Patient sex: F
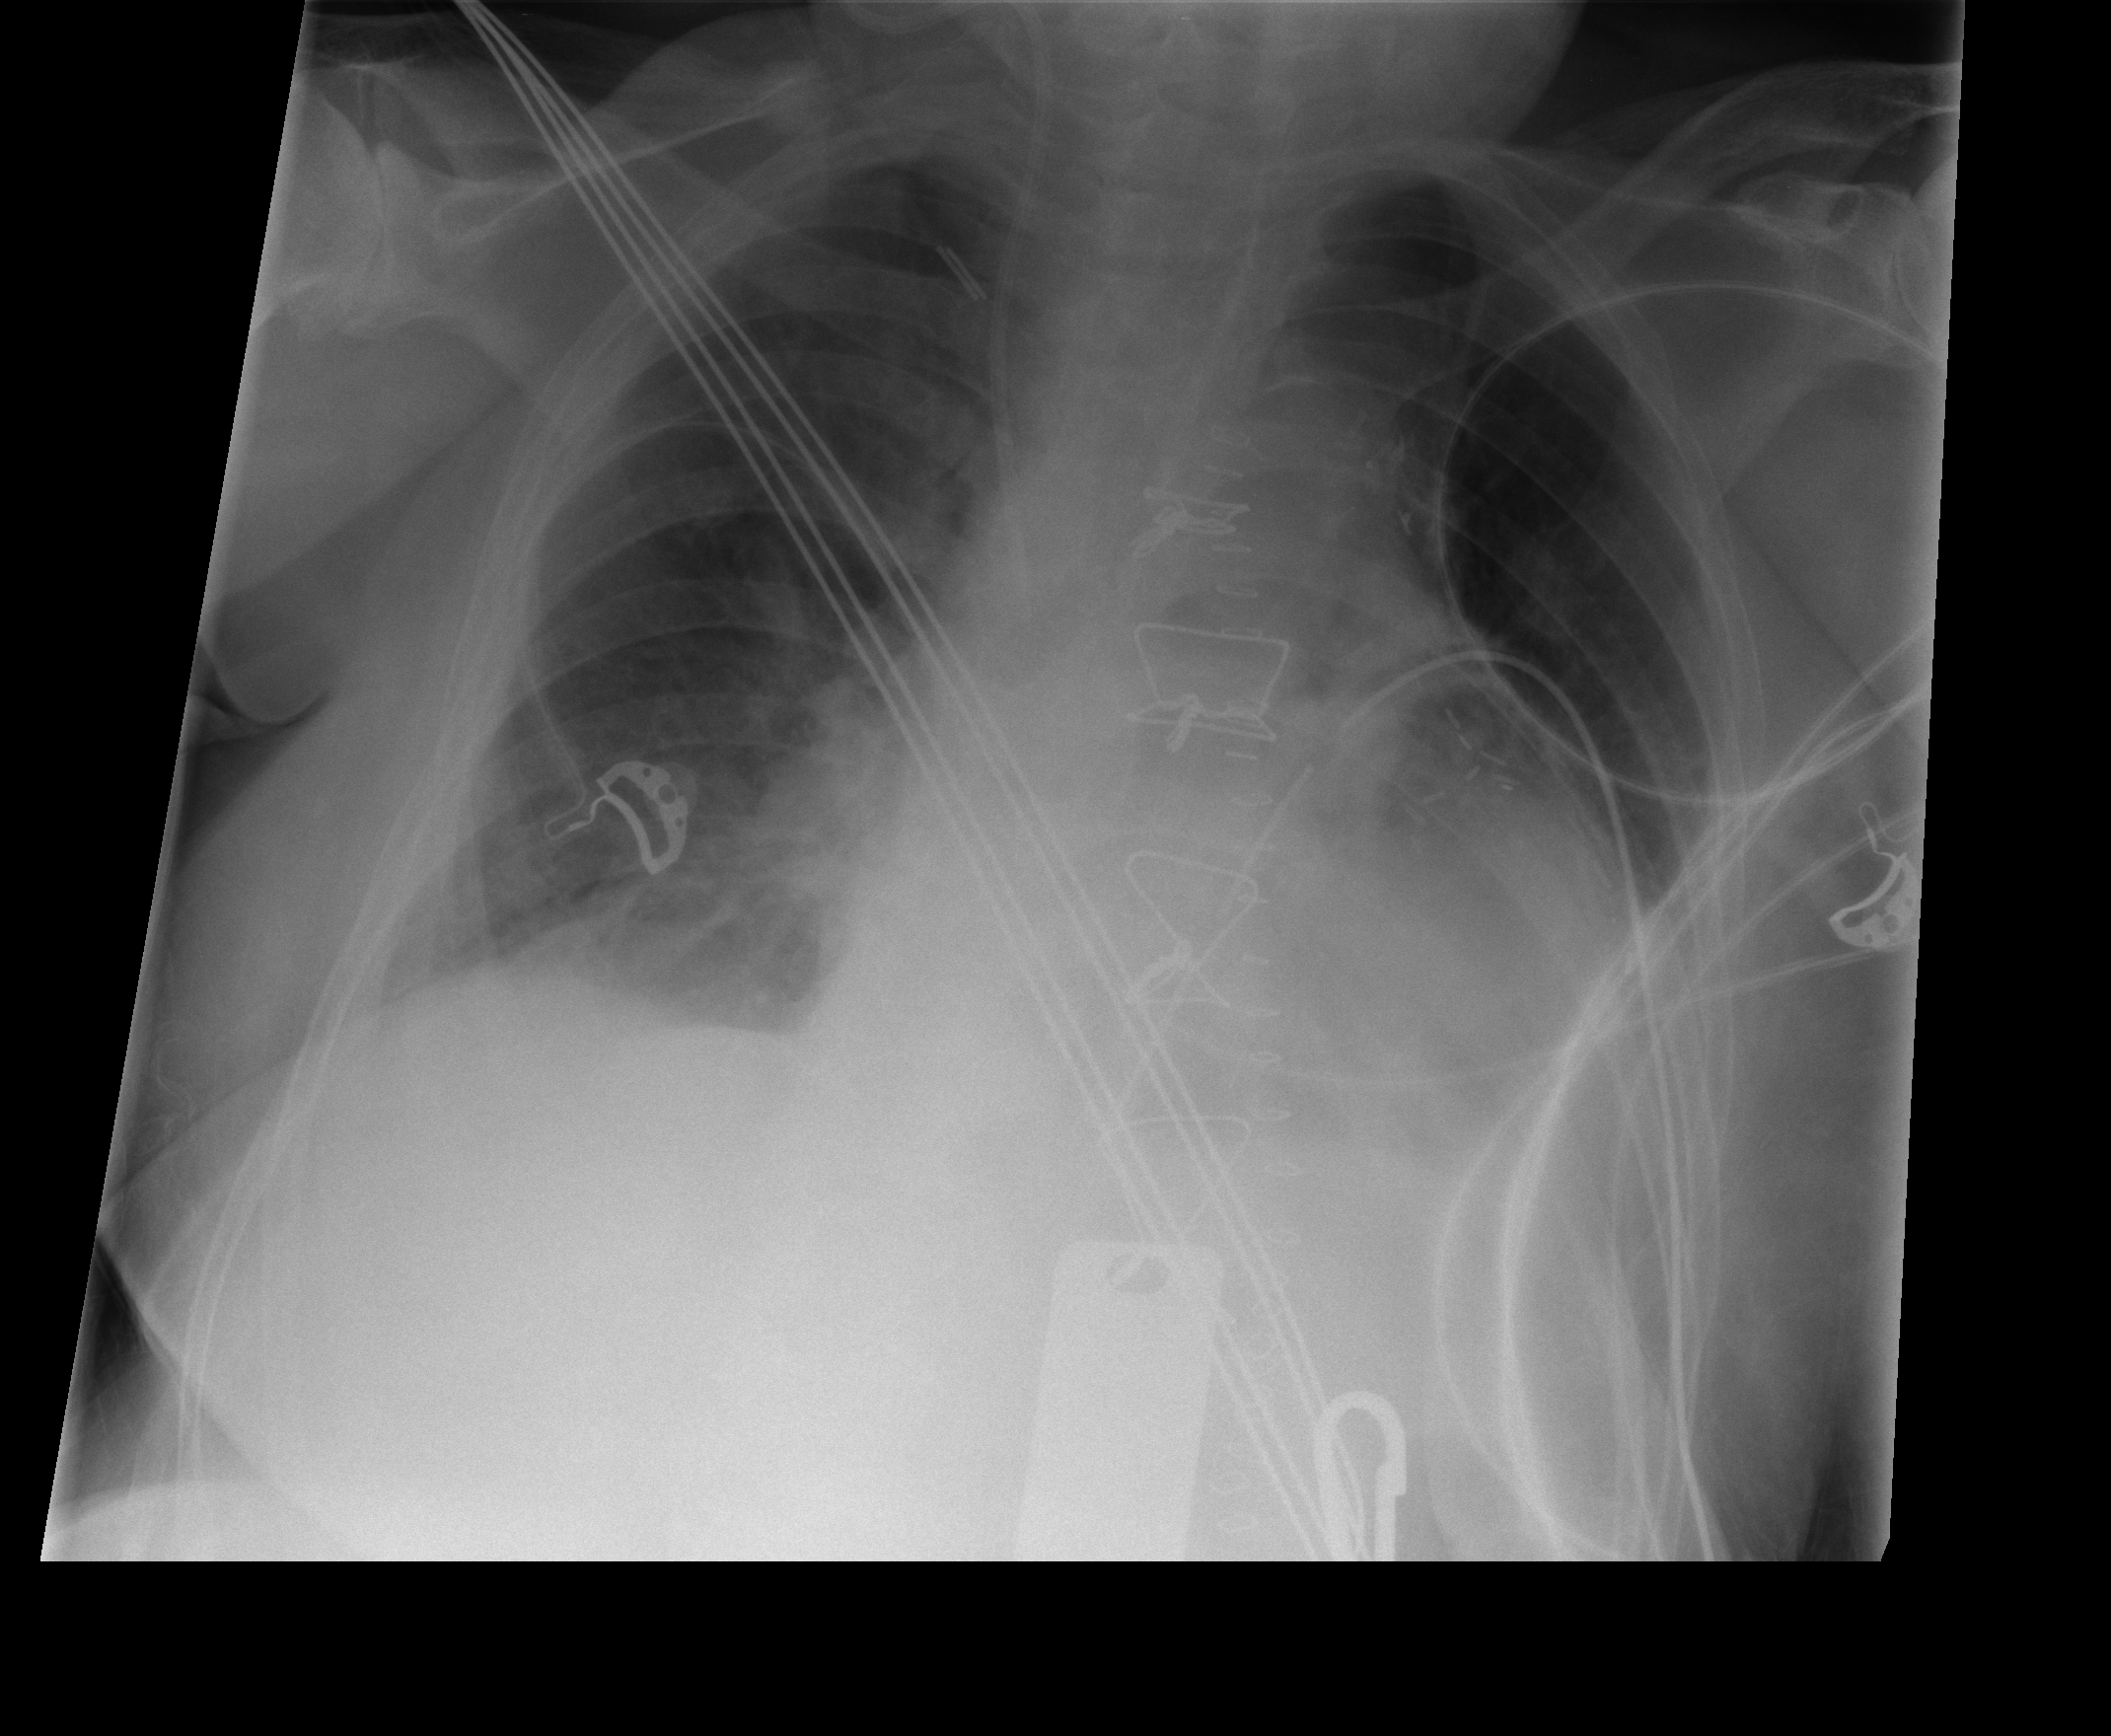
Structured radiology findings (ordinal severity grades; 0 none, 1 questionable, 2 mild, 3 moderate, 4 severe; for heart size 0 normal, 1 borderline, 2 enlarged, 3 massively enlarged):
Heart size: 2
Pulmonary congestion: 0
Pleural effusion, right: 2
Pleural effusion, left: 0
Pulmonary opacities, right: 0
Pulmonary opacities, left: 0
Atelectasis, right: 1
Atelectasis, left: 0